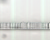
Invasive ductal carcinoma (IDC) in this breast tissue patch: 0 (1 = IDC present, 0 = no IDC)